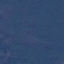
Label: Forest